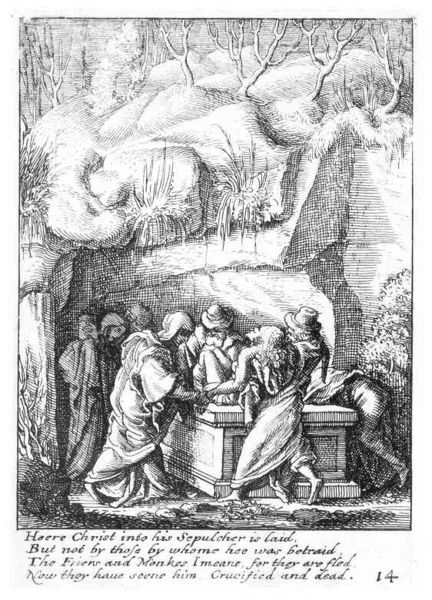
Titel: Die Grablegung
Künstler: Wenzel Hollar
Standort: Karlsruhe
Institution: Staatliche Kunsthalle Karlsruhe
Schlagwörter: baum, berg, dunkel, felsen, gruppe, himmel, mann, nackt, schatten, umhang, weiß, wolken, bäume, frauen, landschaft, menschen, äste, frau, grau, hell, hut, hüte, licht, marmor, männer, schwarz, skizze, tisch, zeichnung, gras, schleier, schnee, wiese, wolke, gesellschaft, leute, versammlung, bart, arme, barock, bibel, entsetzen, falten, geschichte, johannes, kleidung, leiche, mensch, sockel, stein, steine, tod, tot, toter, tragen, trauer, bild, herr, ast, erde, gräser, natur, stamm, busch, büsche, gebüsch, kirche, sträucher, boden, land, gewand, haare, blatt, pflanzen, england, höhle, höle, wald, brunnen, beine, füße, schrift, papier, ruhe, liegen, fels, hang, leer, mauer, grafik, graphik, nautr, winter, fallen, grass, nische, tusche, gewölbe, offen, krank, unterschrift, buch, religion, wurzel, moos, druck, lithographie, schwarz-weiss, druckgrafik, schraffur, radierung, stich, kupfer, seite, illustration, text, bleistift, friedhof, grasbüschel, beten, salbung, schuh, zeremonie, james, stift, altar, buchseite, liege, beerdigung, begräbnis, gruft, sarg, wurzeln, christus, grab, jesus, kreuzigung, ostern, kranker, mauern, antik, christlich, teufel, heben, priester, grotte, erscheinung, legen, mönche, opfer, undeutlich, zeilen, räuber, jünger, maria, kupferstich, verstecken, magdalena, felsengrab, grabstätte, leichnahm, biblisch, christentum, grablegung, bildunterschrift, nummer, flugblatt, auferstehung, englisch, handschrift, josef, grabmal, sarkophag, unterirdisch, katakomben, grablege, christ, albrecht dürer, apostel, pfingsten, buchmalerei, freunde, kreuzschraffur, bestattung, matur, sprache, unterschirft, chris, opfergabe, mmänner, emmaus, bäime, seitenzahl, begraben, the, lchen, wälzen, leeres grab, here, auffindung, 14, 13. jahrhundert, sarglegung, enblem, hames, leeres, aufersteanden, drürer, sepulcher, seite 14, jänger, felsgrab